Question: [ 1 ], [ 2 ] and many other references gives conclusion that BLOBs with size less tha 0.3-1 MB should be stored in database while BLOBs larger than 1 MB - in file system (possibly through FILESTREAM).
FACEBOOK.com stores 6.5 (30 with thumbnails and size versions) billions pictures in files system [ 3 ].
Randal's white paper [ 2 ] reasons it by:

Well, this does not convince me about necessity to store blobs in database but just about the fact that they should not be accessed/streamed externally through T-SQL but rather through Win32.
Other reasons, I did read, also do not look as convincing to me.
What are your reasons to store blobs in database instead of in file system?
[ 1 ]
Ray Barley . Using FILESTREAM to Store BLOBs in the NTFS File System in SQL Server 2008
<URL>
[ 2 ]
Paul S. Randal
FILESTREAM Storage in SQL Server 2008
<URL>
[ 3 ]
James Hamilton's Blog article. Facebook: Needle in a Haystack: Efficient Storage of Billions of Photos
<URL>
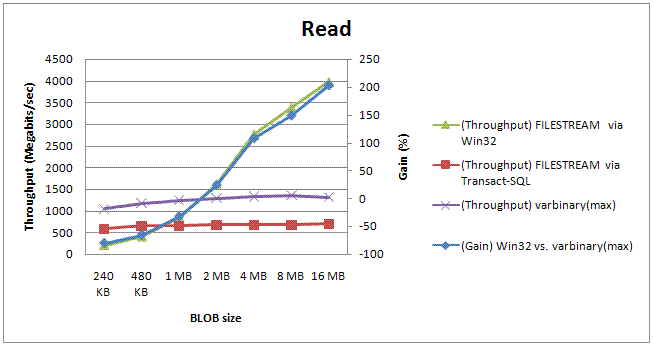
Answer: There can be many advantages to storing such data in a database rather than a filesystem:
Data integrity - you can implement constraints on it
Transaction support
Manageability - backup and restore options
High availability - databases tend to have more sophisticated options for mirroring and clustering than file systems do.
Security - you get the kind of fine-grained security controls that you do not with a filesystem
Accessibility - tables within a database are accessible to all sort of applications for presentation and analysis purposes. Databases can easily be interrogated with SQL statements
Audit - you can record and monitor changes to data
I expect there are many, many other reasons but these are the ones that first came to mind.